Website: apple
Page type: billing-address
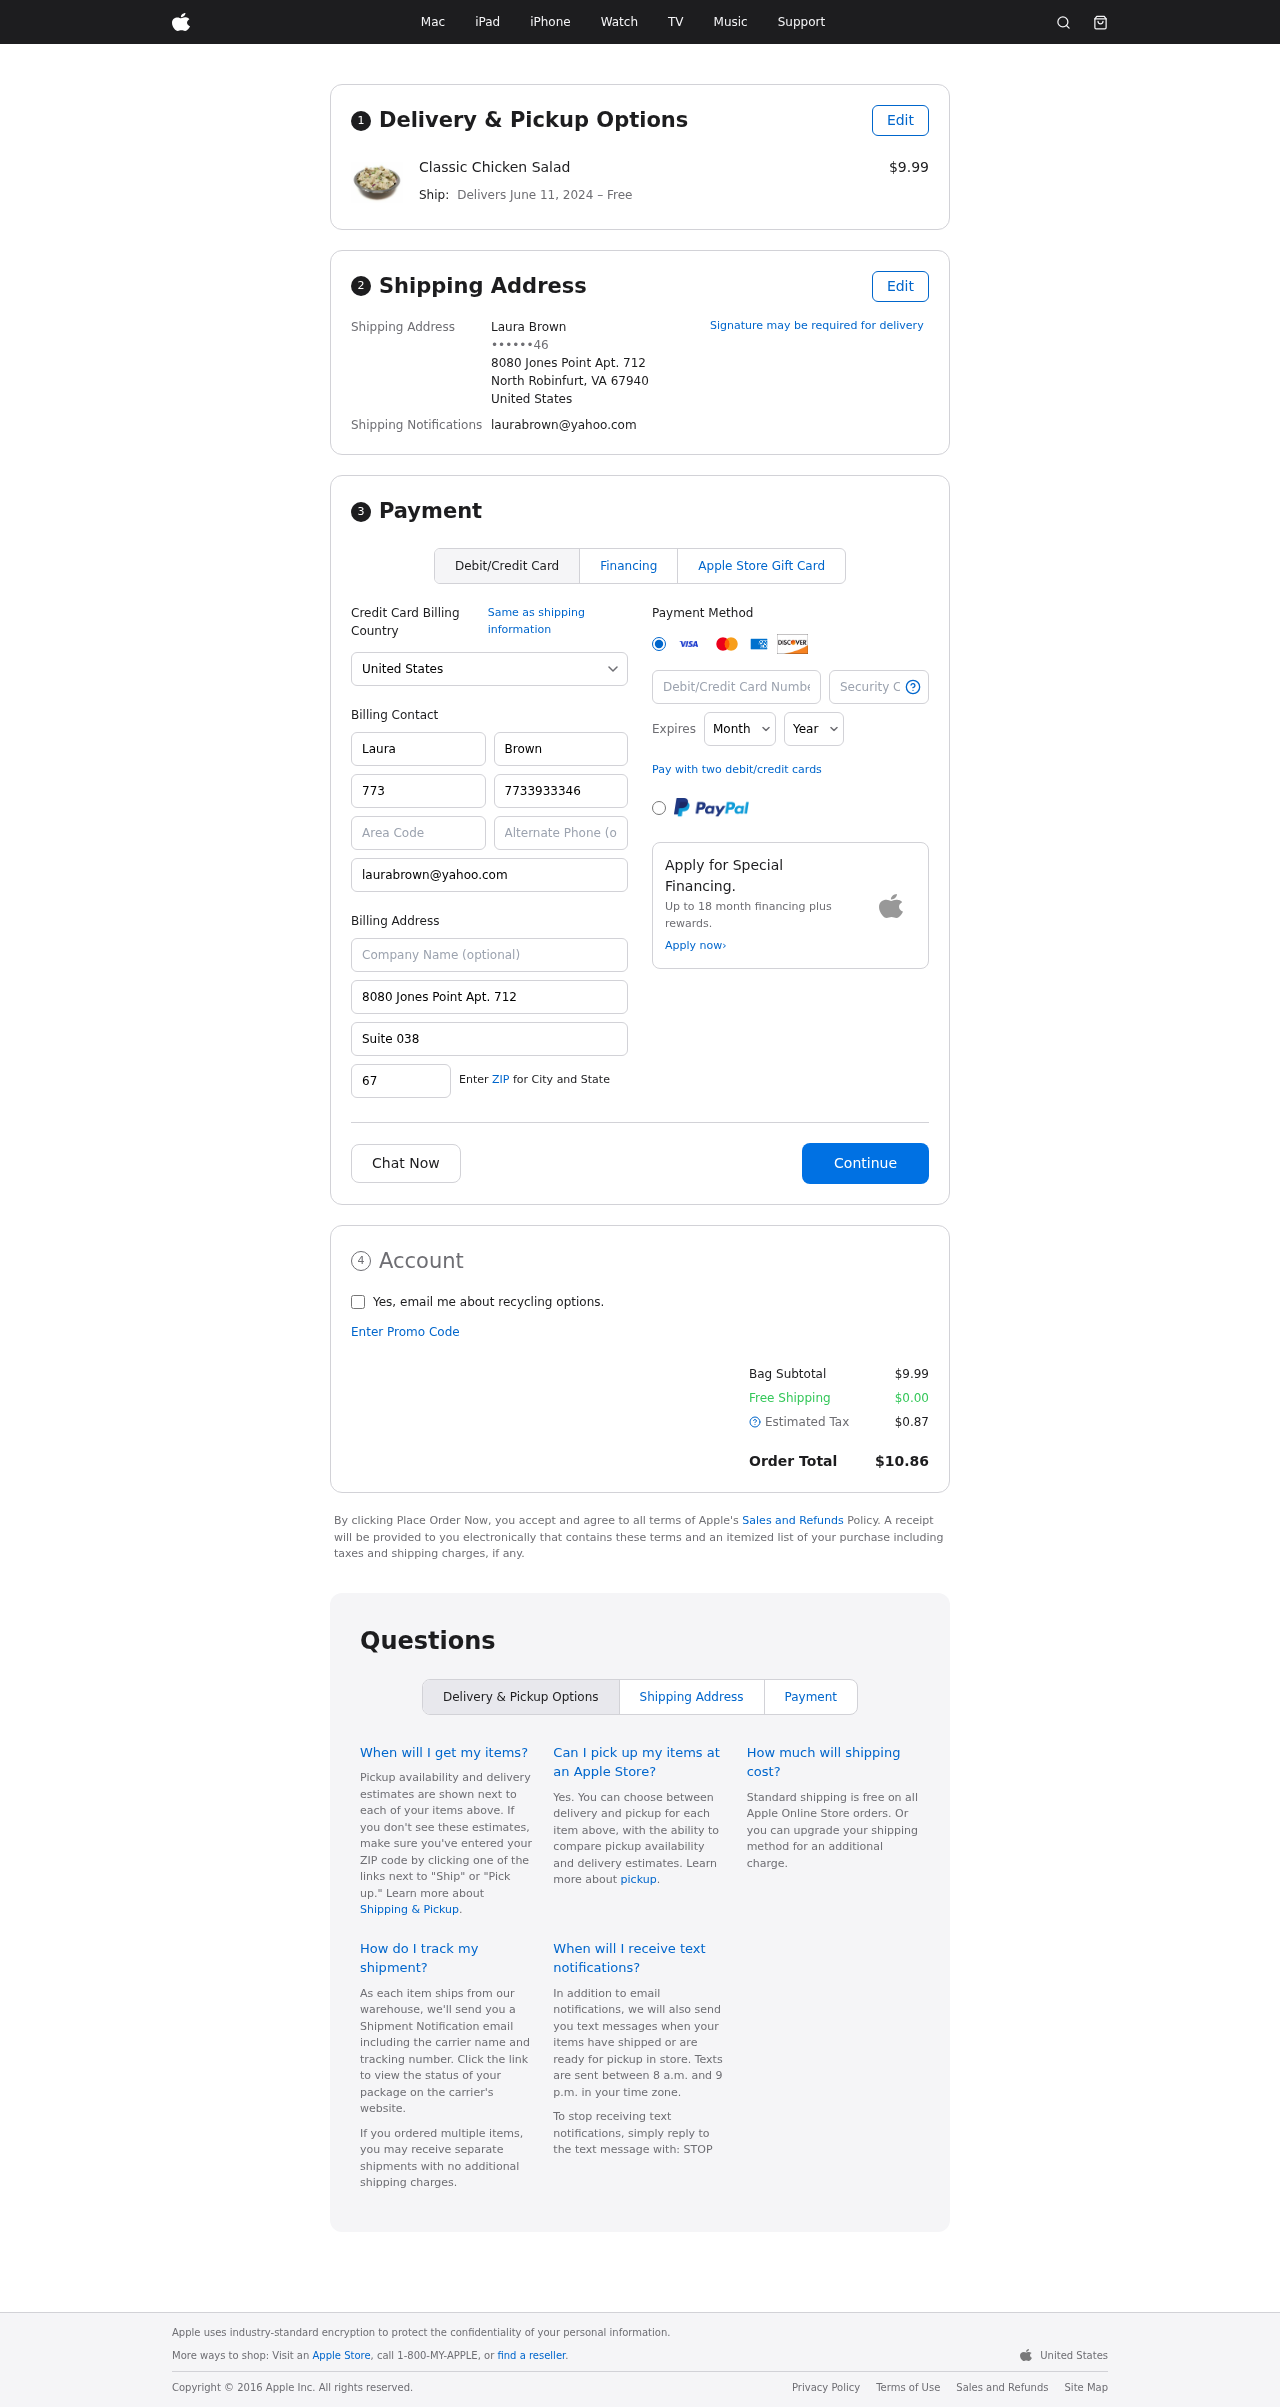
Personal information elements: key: PII_CARD_CVV
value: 6639
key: PII_CARD_EXPIRY_MONTH
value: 11
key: PII_CARD_EXPIRY_YEAR
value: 26
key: PII_CARD_NUMBER
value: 3752 2250 2090 746
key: PII_CITY_STATE_ZIP
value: North Robinfurt, VA 67940
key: PII_COUNTRY
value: United States
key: PII_EMAIL
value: laurabrown@yahoo.com
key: PII_FULLNAME
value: Laura Brown
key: PII_STREET
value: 8080 Jones Point Apt. 712
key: PII_PHONE_MASKED
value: ••••••46
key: PII_BILLING_FIRSTNAME
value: Laura
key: PII_BILLING_LASTNAME
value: Brown
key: PII_BILLING_PHONE_AREA
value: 773
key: PII_BILLING_PHONE
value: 7733933346
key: PII_BILLING_EMAIL
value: laurabrown@yahoo.com
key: PII_BILLING_STREET
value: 8080 Jones Point Apt. 712
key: PII_BILLING_STREET2
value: Suite 038
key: PII_BILLING_POSTCODE
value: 67940
Product elements: key: PRODUCT1_NAME
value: Classic Chicken Salad
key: PRODUCT1_PRICE
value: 9.99
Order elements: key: ORDER_DELIVERY_DATE
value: June 11, 2024
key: ORDER_SUBTOTAL
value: $9.99
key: ORDER_SHIPPING_COST
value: $0.00
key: ORDER_TAX
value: $0.87
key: ORDER_TOTAL
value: $10.86